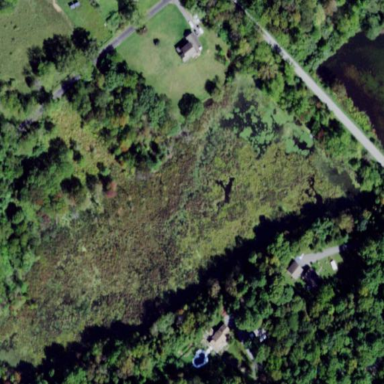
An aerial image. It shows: Marsh wetland.